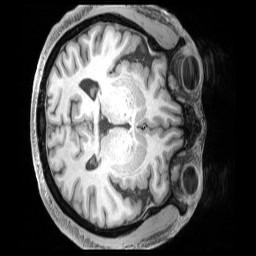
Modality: T1w
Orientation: axial
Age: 51
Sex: male
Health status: ill
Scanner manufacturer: siemens
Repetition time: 2.4 s
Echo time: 0.00231 s